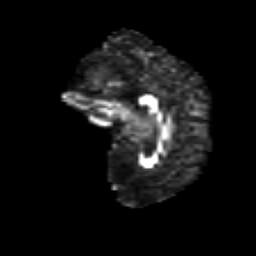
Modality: FA
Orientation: sagittal
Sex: male
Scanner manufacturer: siemens
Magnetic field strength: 3 T
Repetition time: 5 s
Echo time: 0.071 s